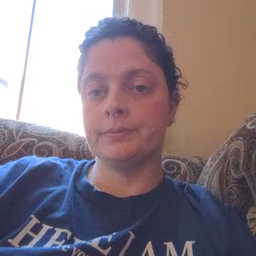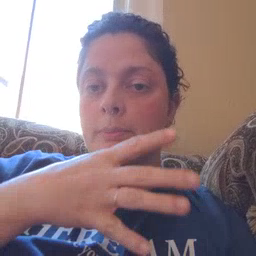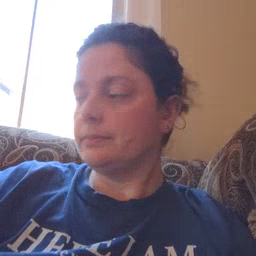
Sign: mom